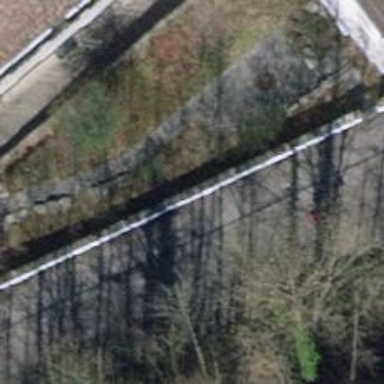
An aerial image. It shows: Wall barrier.